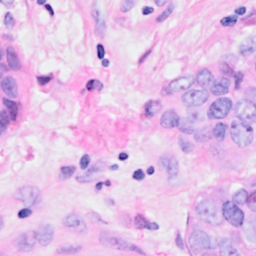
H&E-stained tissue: Breast